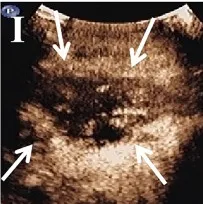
A 58-year-old man treated GIST metastases in the chest wall with MWA. (G-I) In April 2022, the tumor size was 5.3x2.4cm, and CEUS showed enhanced area.
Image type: radiology (ultrasound)